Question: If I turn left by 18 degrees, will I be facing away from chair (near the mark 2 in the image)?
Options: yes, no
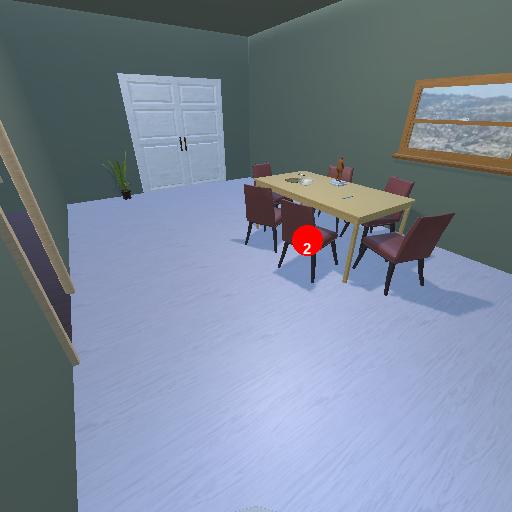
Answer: yes